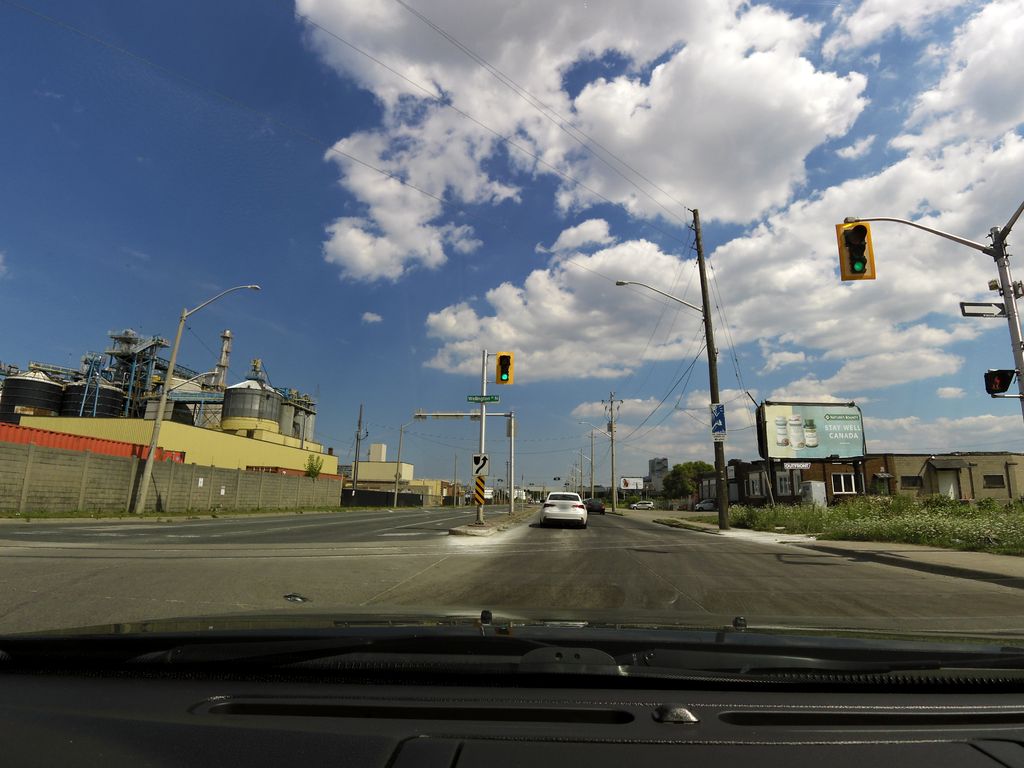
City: hamilton